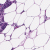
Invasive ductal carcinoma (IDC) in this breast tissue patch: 1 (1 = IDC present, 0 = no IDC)